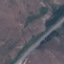
Land use / land cover: Highway